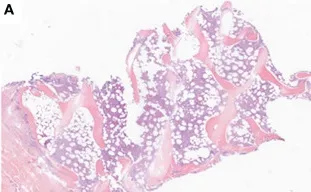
Bone marrow trephine biopsy. Normocellular marrow (H&E, X5).
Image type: pathology (h&e)